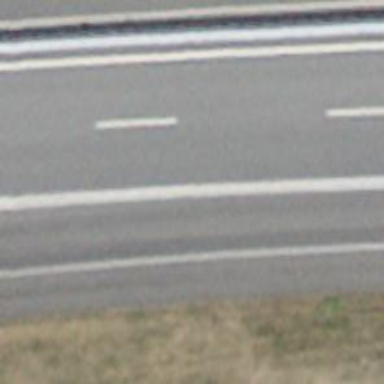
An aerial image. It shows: Asphalt motorway link.